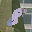
Label: 8